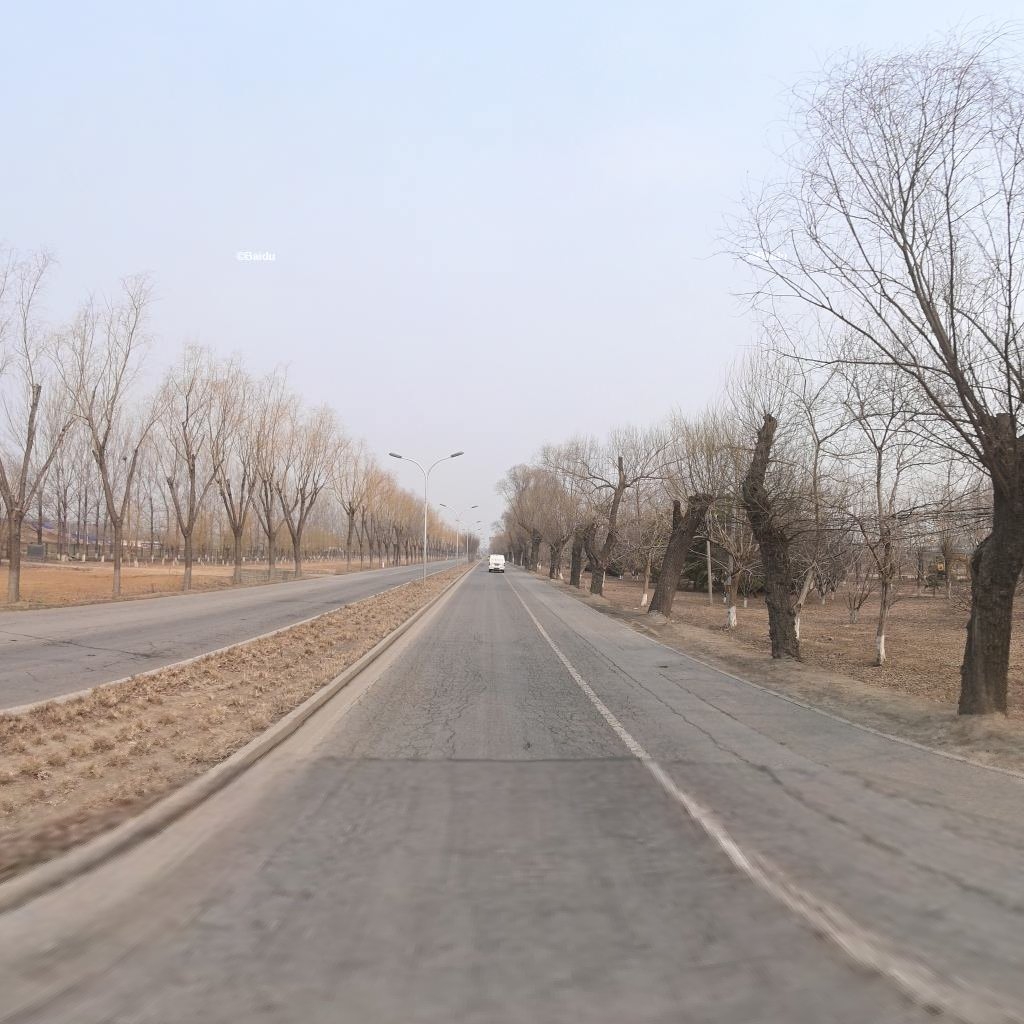
Region: Haidian
Road damage annotations: alligator crack